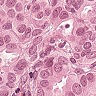
Metastatic tissue present: yes